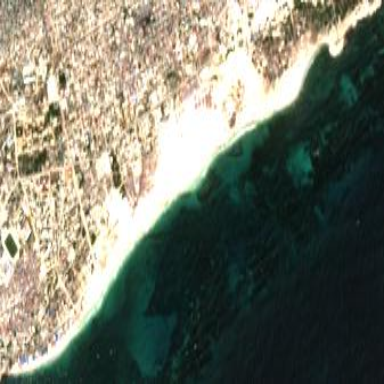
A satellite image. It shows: Scenic beach with natural beauty.